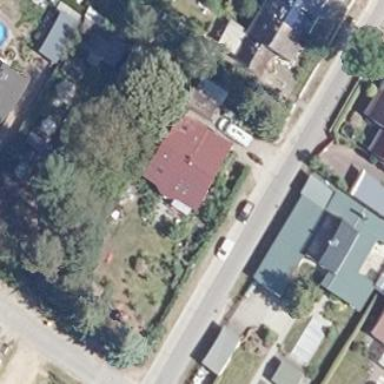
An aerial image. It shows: Gabled building.